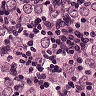
Metastatic tissue present: yes